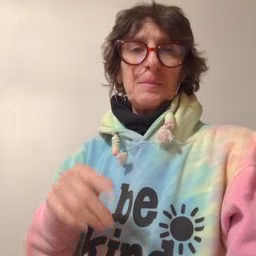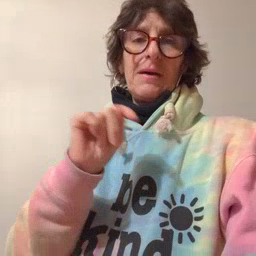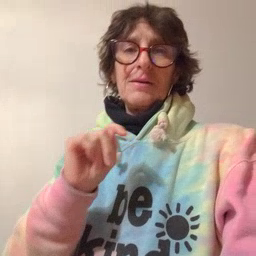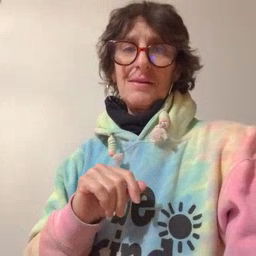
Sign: potty